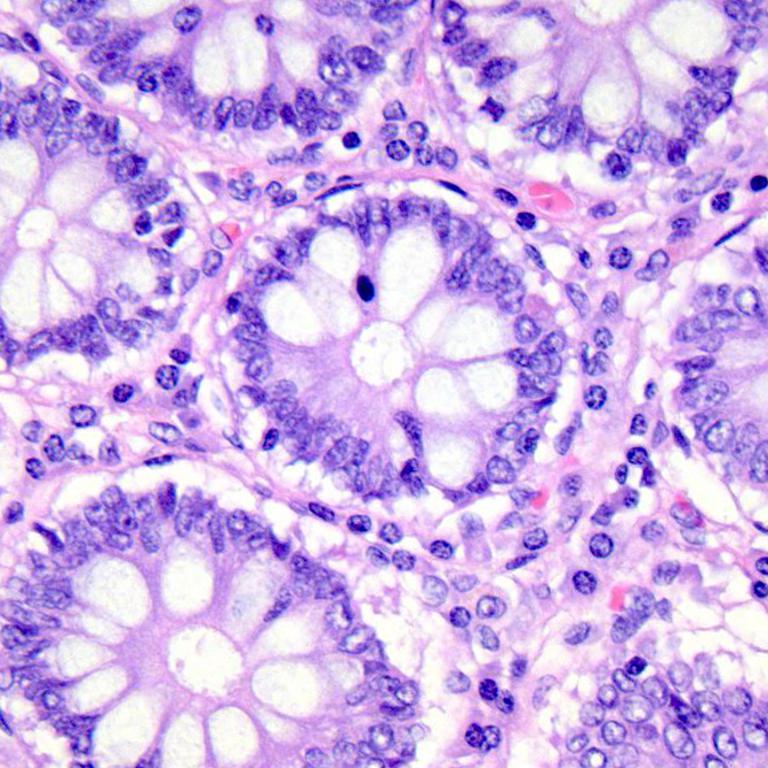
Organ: colon
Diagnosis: benign